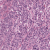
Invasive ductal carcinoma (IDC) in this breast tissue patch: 1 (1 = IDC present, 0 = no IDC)